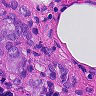
Metastatic tissue present: yes